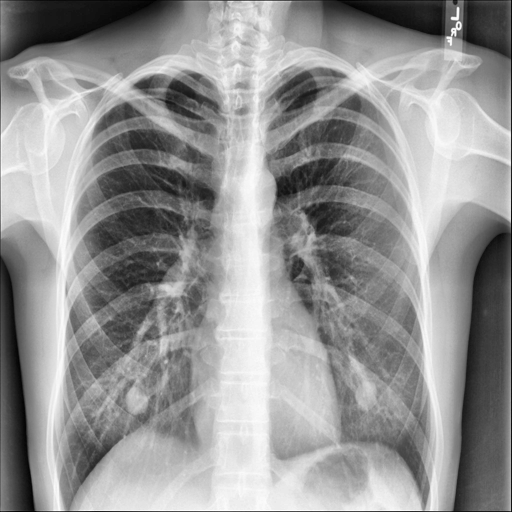
Finding: NORMAL